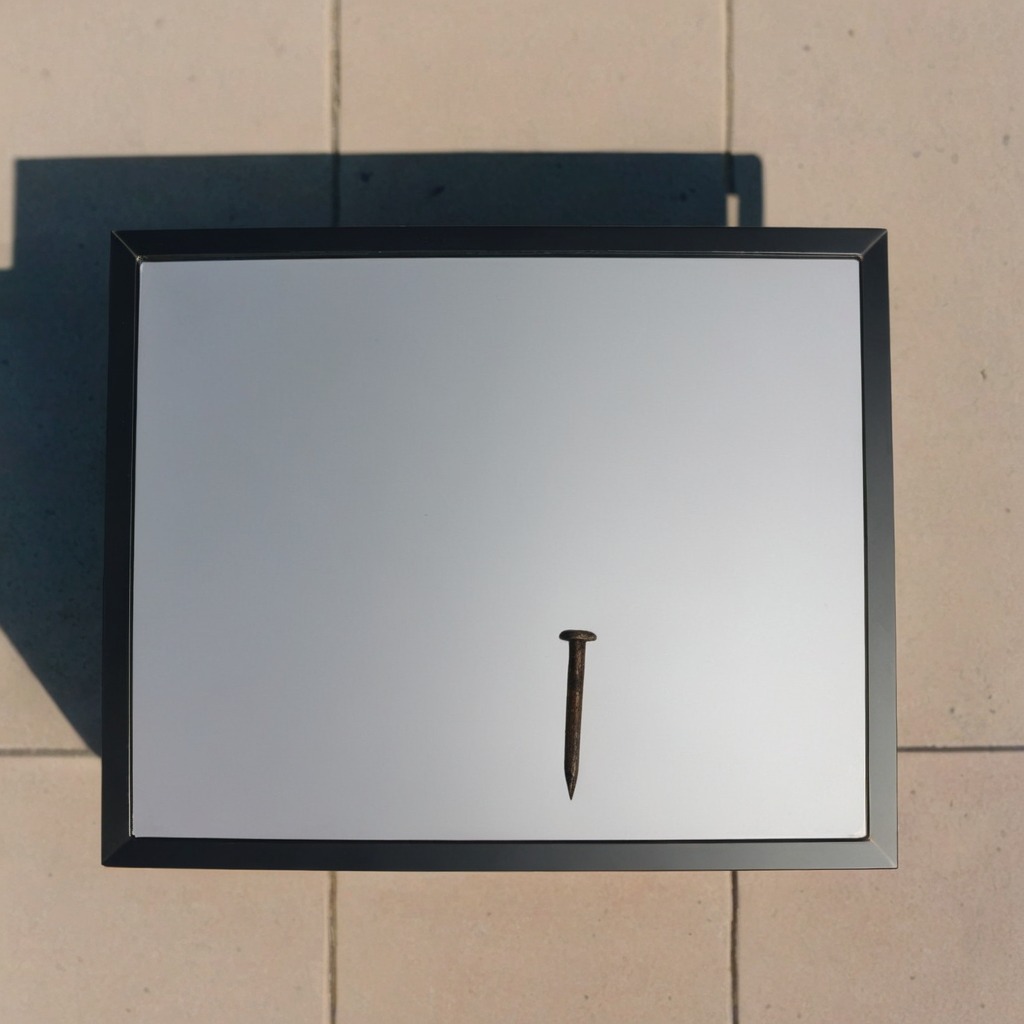
An iron nail is lying on the clean utility table in a temporary outdoor tool station.